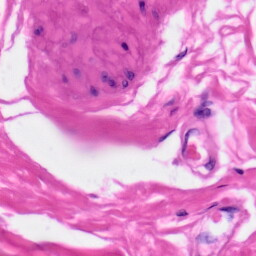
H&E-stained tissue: Skin